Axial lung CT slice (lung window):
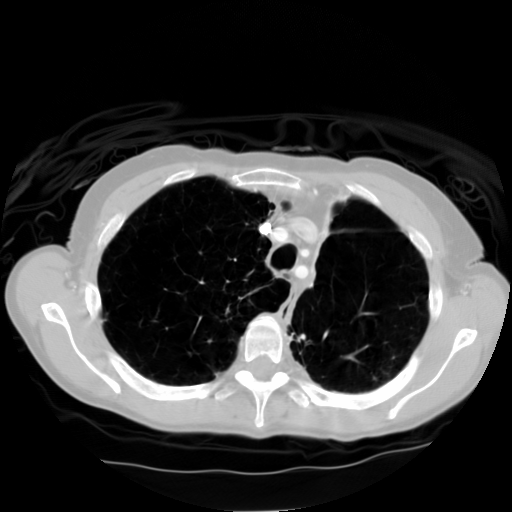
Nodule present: no